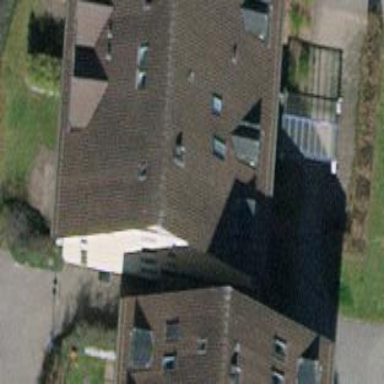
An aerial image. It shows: Gabled roof tile apartment building.